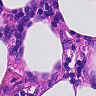
Metastatic tissue present: no